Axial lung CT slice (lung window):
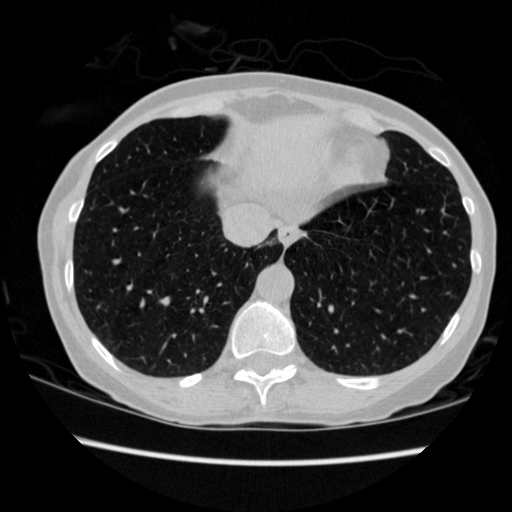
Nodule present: no